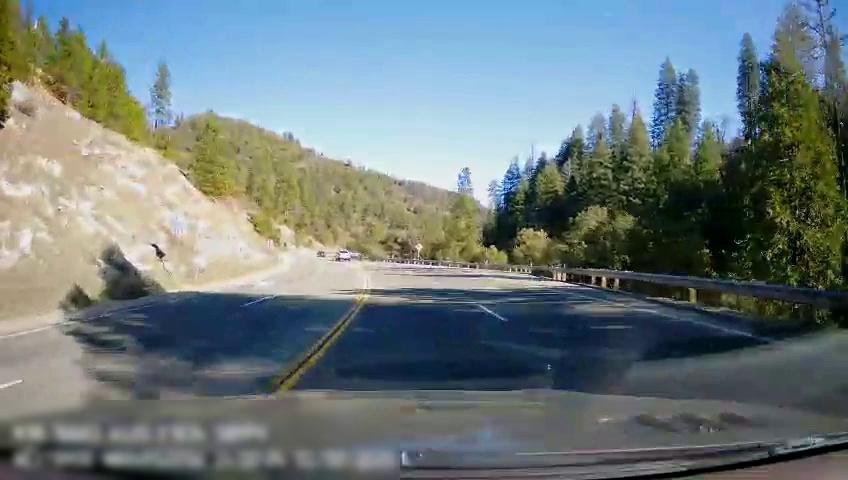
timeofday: Day
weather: Sunny
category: Drivable Space
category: Drivable Space
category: Vehicles | Truck
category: Lanes | Opposite Lane
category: Lanes | Current Lane
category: Lanes | Opposite Lane
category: Lanes | Current Lane
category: Lanes | Current Lane
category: Lanes | Opposite Lane